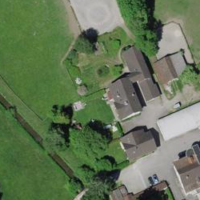
EUNIS habitat code: 55
Species observed at this site:
Allium ursinum